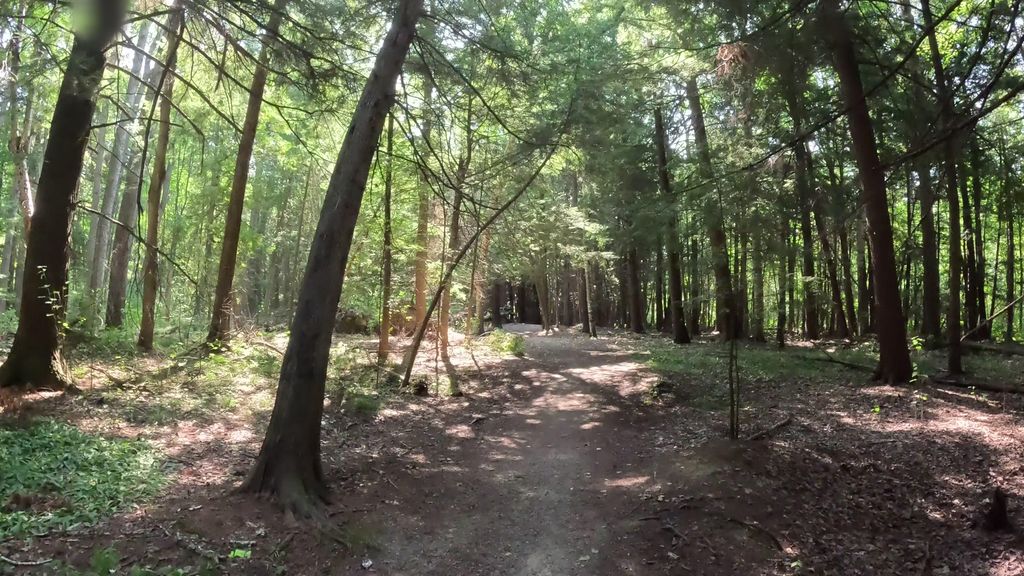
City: ottawa-gatineau